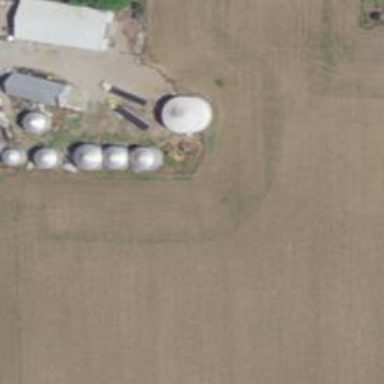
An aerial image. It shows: Silo.